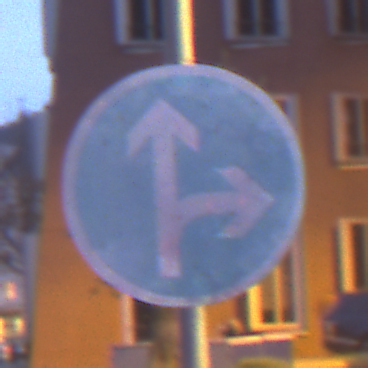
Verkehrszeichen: VorgeschriebeneFahrtrichtungGeradeausOderRechts
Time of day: Night
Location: Outdoor (Urban)
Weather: PartlyCloudy
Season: NotSpecified
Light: Artificial